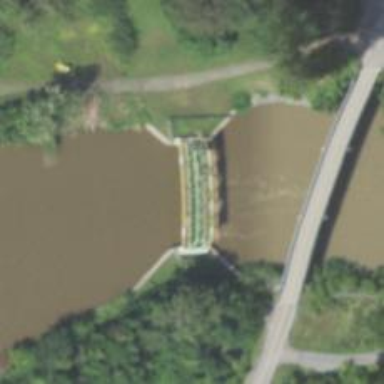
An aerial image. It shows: Dam across waterway.